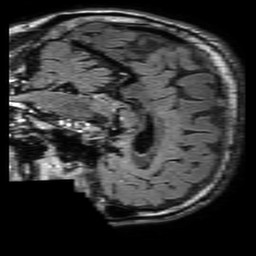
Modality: FLAIR
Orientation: sagittal
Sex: male
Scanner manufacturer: philips
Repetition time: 11 s
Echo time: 0.125 s